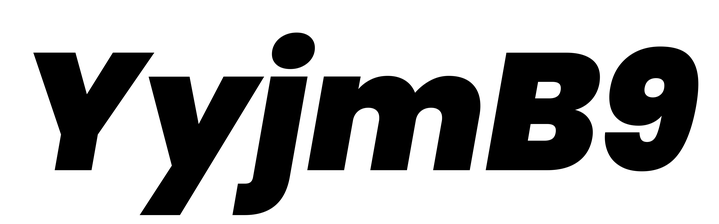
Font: Poppins-BlackItalic